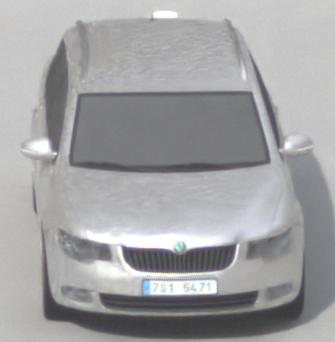
Make: Skoda
Model: Superb Combi 1.4 TSI
Detailed model: Superb (II) Combi
Model produced from: 2010/01
Model produced until: 2011/10
Doors: 5
Color: white
Road condition: dry road
Daytime: morning or afternoon
Contrast: low contrast